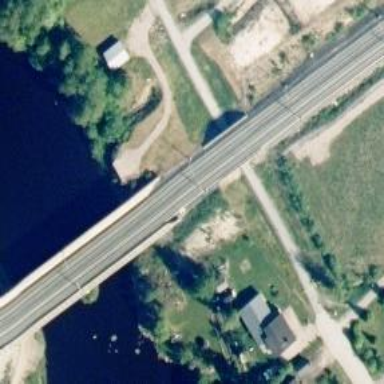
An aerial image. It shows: Bridge with railway tracks. The electrified line has continuous contact line.